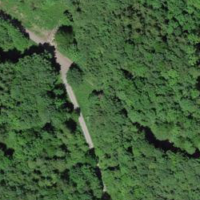
EUNIS habitat code: 43
Species observed at this site:
Lonicera acuminata